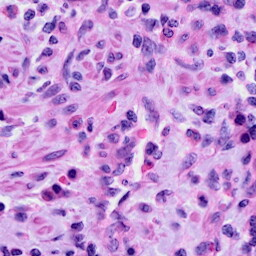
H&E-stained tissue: Cervix